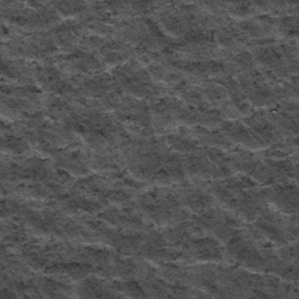
Label: frost